Question:
Hi,
I wanted this kind of Tab Selection effect. Instead of Black Background it should be blue one.Is it possible that when i select any tab it should come up with blue background.Please guide me what should i do?I have tried so much but not getting any proper solution.Please suggest me what should i do?
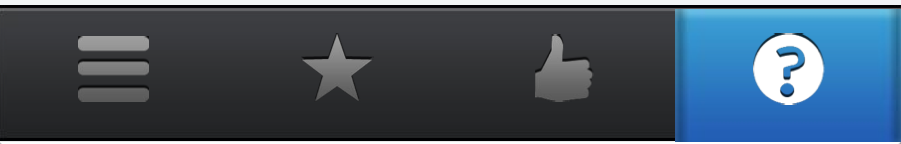
Answer: use the 'tintColor:' property of UITabBar:
'''
myTabBarController.tabBar.tintColor = [UIColor blueColor];
'''
note this only works on iOS5.
oops! sorry i misunderstood your question. I thought you meant the background color of the whole tab bar.
For that you can add an image for background of the selection using 'selectionIndicatorImage' property:
'''
myTabBarController.tabBar.selectionIndicatorImage = [UIImage imageNamed:@"myImage.png"];
'''
hope this helps